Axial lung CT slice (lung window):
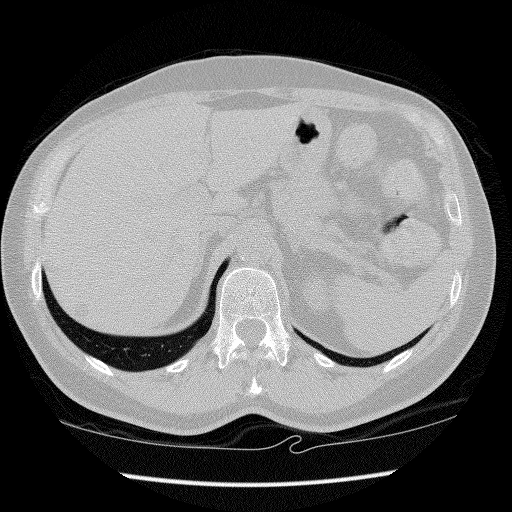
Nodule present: no